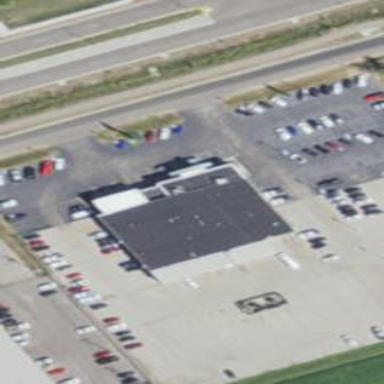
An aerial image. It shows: Commercial building used as car shop.